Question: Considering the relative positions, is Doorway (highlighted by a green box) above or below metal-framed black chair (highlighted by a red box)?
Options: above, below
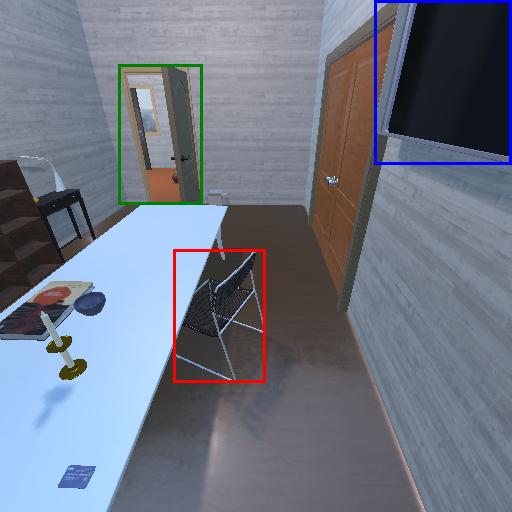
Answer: above